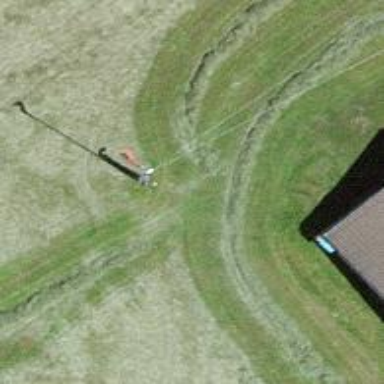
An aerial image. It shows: Minor power line.